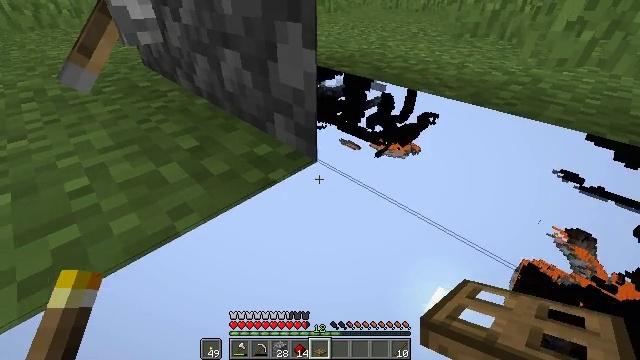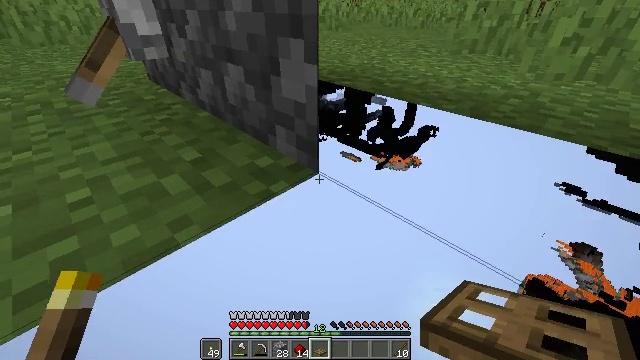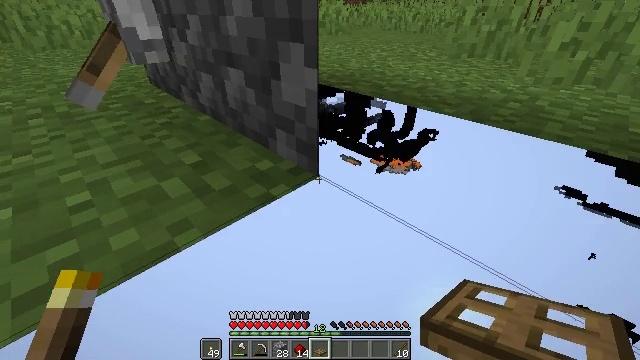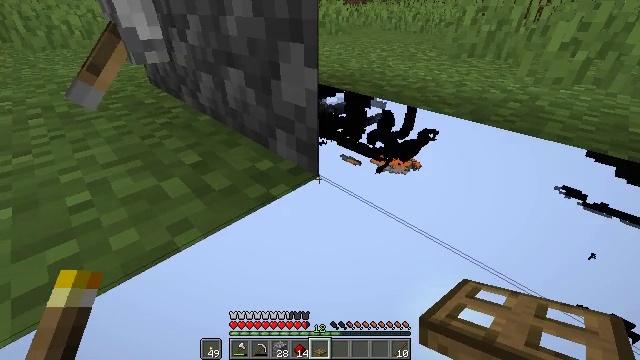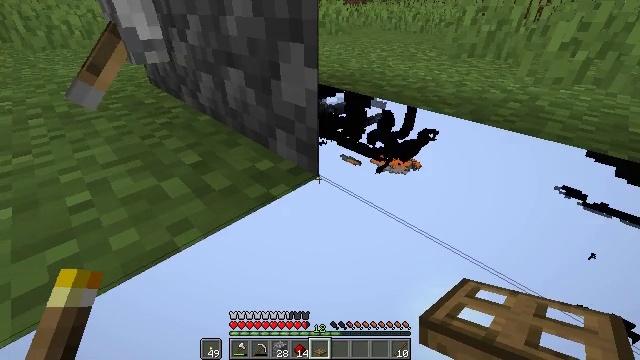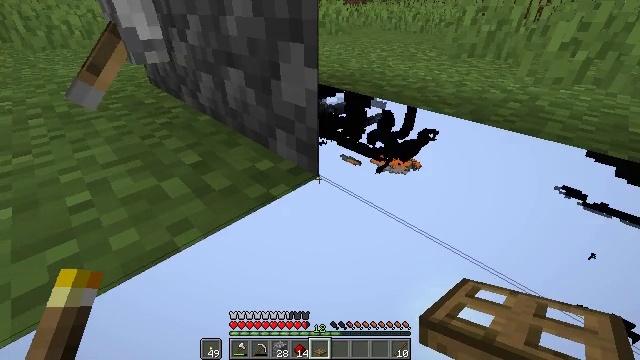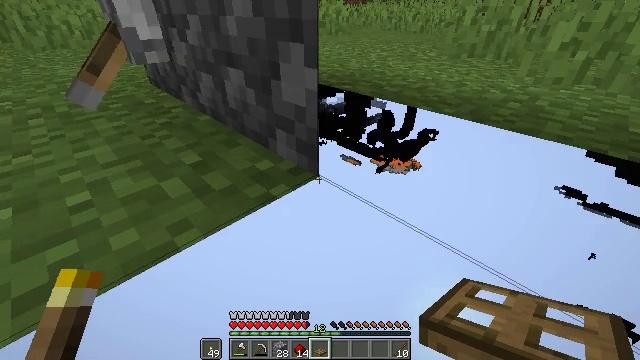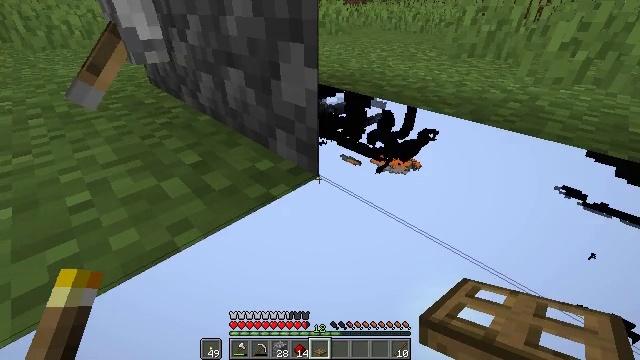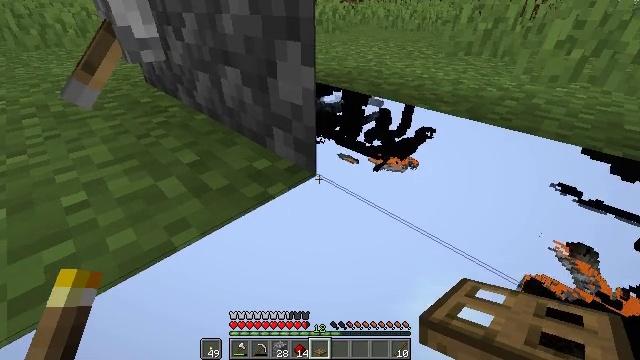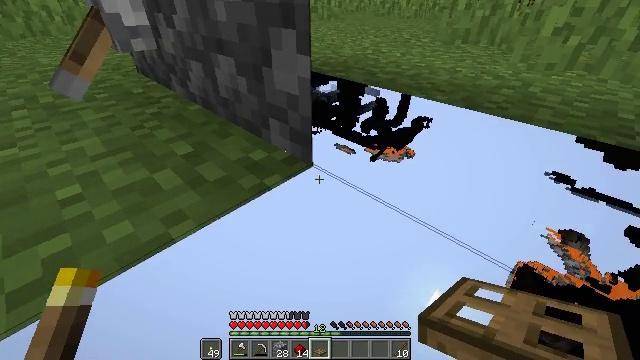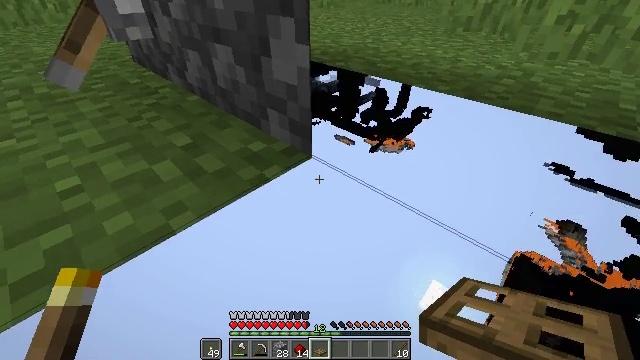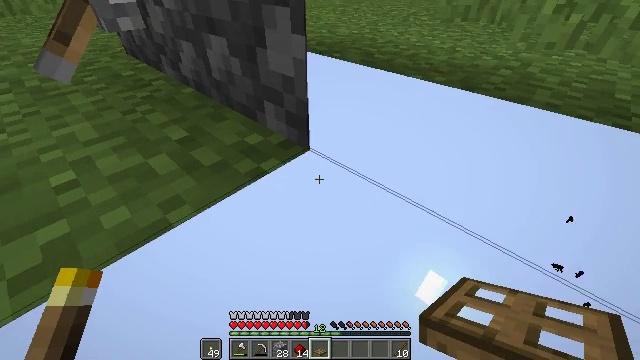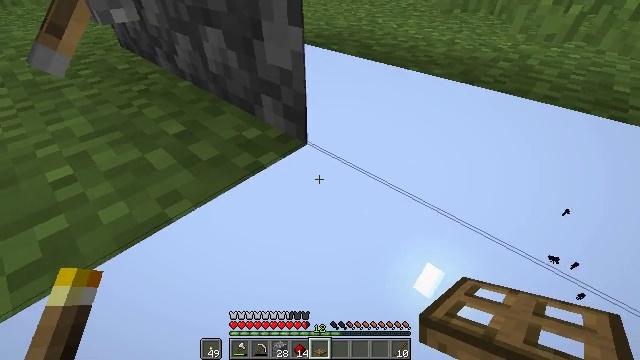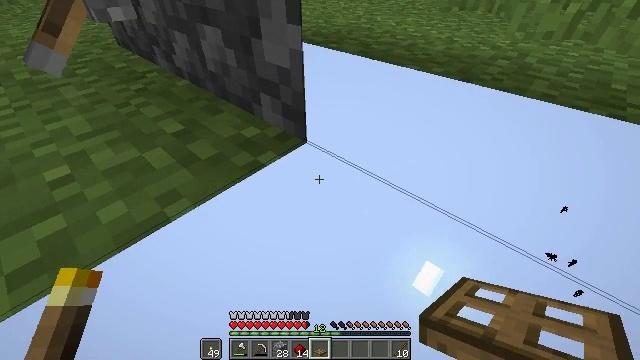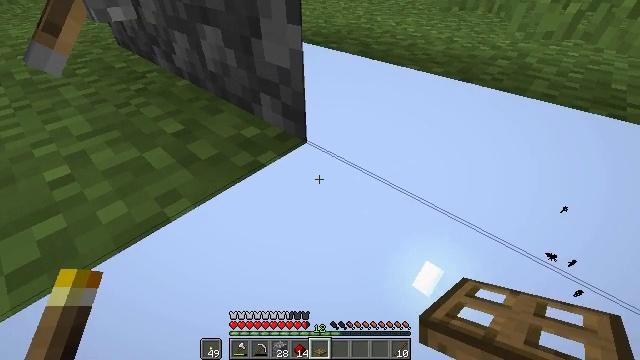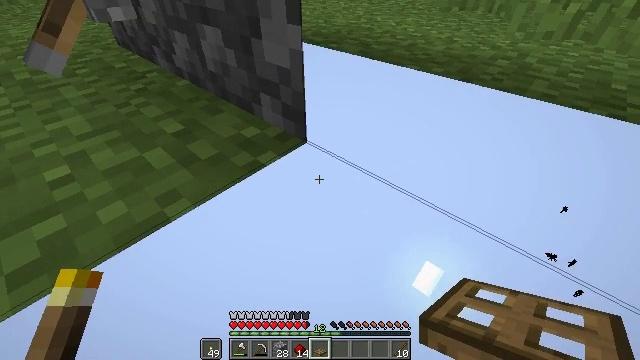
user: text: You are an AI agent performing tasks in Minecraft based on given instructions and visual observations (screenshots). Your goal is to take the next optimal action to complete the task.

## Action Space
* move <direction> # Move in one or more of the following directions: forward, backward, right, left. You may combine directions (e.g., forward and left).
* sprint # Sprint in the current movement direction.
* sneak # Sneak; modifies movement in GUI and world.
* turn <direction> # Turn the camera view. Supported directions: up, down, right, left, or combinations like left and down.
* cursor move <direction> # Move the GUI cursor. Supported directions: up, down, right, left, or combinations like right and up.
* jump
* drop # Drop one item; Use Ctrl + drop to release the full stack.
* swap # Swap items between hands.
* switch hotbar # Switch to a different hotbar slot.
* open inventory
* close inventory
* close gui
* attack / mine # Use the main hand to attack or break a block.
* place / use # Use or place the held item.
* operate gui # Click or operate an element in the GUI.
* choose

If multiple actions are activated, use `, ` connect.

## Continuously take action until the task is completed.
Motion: motion action
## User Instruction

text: Collect the composter for reuse.
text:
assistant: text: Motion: turn up
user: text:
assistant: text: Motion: no_op
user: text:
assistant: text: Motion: no_op
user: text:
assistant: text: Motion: no_op
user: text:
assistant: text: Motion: no_op
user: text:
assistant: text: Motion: no_op
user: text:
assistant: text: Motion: no_op
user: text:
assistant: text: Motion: no_op
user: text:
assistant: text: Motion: turn down
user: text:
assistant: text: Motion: turn down
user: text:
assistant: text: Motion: turn down
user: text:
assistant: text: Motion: turn down
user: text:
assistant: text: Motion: no_op
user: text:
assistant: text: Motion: no_op
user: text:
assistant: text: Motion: no_op
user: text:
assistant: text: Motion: no_op
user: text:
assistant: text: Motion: no_op
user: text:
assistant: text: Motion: no_op
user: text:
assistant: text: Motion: no_op
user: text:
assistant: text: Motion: no_op
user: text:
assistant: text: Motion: turn up
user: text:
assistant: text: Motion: turn up
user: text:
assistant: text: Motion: no_op
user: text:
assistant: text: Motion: no_op
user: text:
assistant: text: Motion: no_op
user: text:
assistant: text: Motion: no_op
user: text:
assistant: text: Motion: no_op
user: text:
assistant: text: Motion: no_op
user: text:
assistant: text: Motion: no_op
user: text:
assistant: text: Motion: no_op